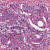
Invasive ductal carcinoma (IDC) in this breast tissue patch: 1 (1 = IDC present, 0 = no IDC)